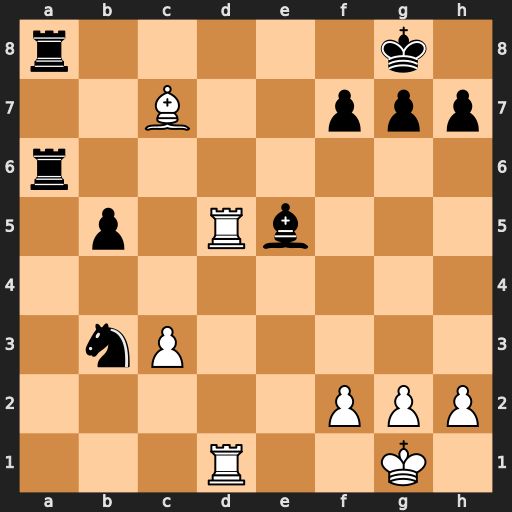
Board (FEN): r5k1/2B2ppp/r7/1p1Rb3/8/1nP5/5PPP/3R2K1
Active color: w
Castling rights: -
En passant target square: -
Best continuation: Rd8+ Rxd8 Rxd8#